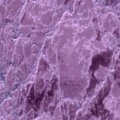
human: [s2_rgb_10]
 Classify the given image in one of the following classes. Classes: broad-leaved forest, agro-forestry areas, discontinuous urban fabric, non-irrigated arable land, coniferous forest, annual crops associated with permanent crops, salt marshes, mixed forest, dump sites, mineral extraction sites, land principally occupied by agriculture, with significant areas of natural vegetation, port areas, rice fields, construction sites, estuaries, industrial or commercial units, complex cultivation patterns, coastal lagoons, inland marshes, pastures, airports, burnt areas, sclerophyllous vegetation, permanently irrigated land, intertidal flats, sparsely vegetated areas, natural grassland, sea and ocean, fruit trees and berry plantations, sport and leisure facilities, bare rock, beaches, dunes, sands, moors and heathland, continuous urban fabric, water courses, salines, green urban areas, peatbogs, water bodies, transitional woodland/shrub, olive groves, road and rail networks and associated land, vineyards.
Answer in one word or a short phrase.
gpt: sea and ocean